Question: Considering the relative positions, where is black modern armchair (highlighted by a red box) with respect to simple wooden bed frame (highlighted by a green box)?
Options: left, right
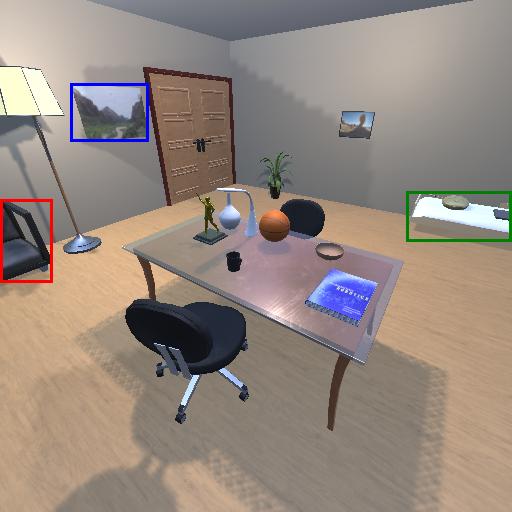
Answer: left